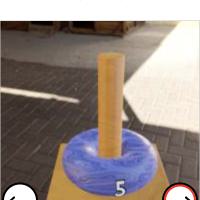
Task: sum
Answer: 5